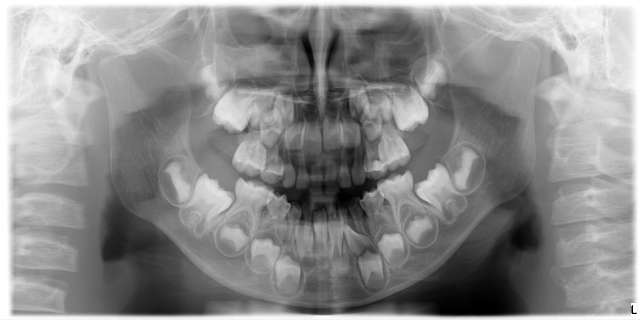
child